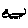
Label: cat